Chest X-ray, PA view. Patient: 75 years old, sex F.
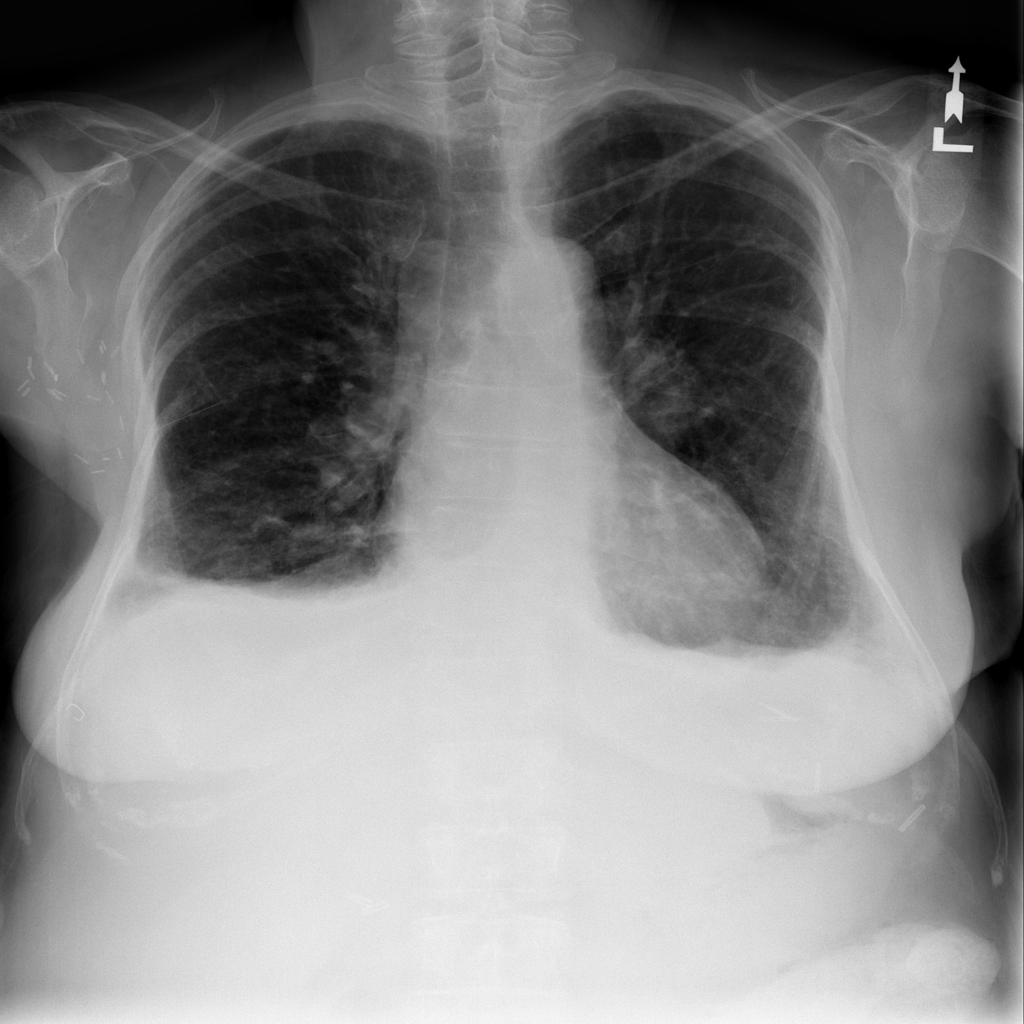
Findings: Nodule